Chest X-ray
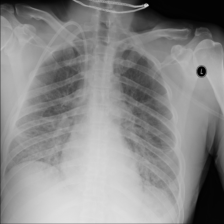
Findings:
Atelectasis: negative
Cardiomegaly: negative
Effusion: negative
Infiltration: positive
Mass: negative
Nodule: negative
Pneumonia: negative
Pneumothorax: negative
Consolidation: negative
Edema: positive
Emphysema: negative
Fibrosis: negative
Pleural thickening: negative
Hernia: negative